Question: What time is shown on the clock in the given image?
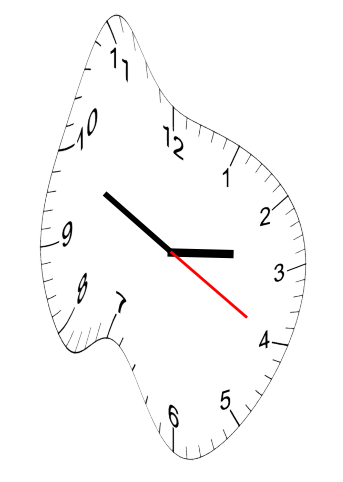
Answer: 02:49:20